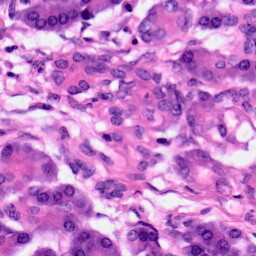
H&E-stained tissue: Pancreatic